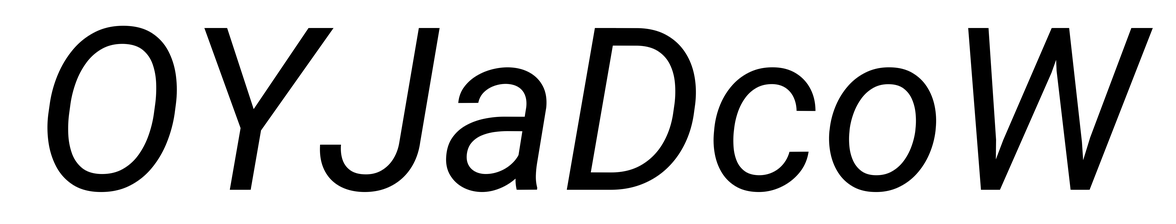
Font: Roboto-Italic_Italic